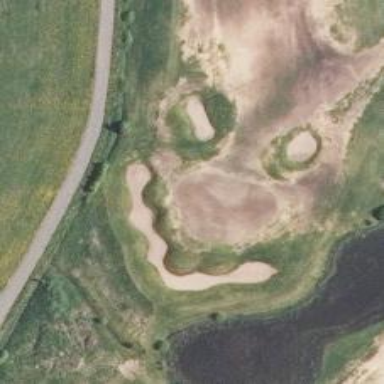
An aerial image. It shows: Sand bunker on golf course.